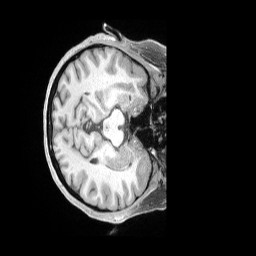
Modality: T1w
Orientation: axial
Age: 39
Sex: female
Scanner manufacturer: siemens
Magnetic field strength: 3 T
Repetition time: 2 s
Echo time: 0.00211 s